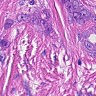
Metastatic tissue present: yes